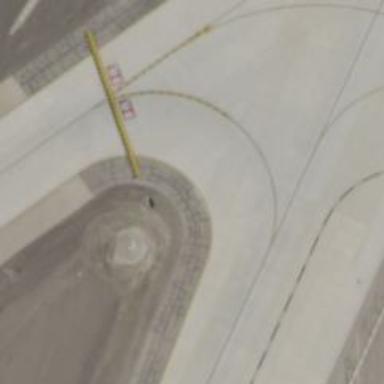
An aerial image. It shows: View of taxiway at the airport.